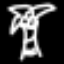
Label: palm tree